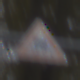
Verkehrszeichen: SchleuderOderRutschgefahr
Umgebung: Outdoor, Nature
Tageszeit: MorningAfternoon
Wetter: Overcast
Licht: Natural
Jahreszeit: Autumn
Kontrast: LowContrast